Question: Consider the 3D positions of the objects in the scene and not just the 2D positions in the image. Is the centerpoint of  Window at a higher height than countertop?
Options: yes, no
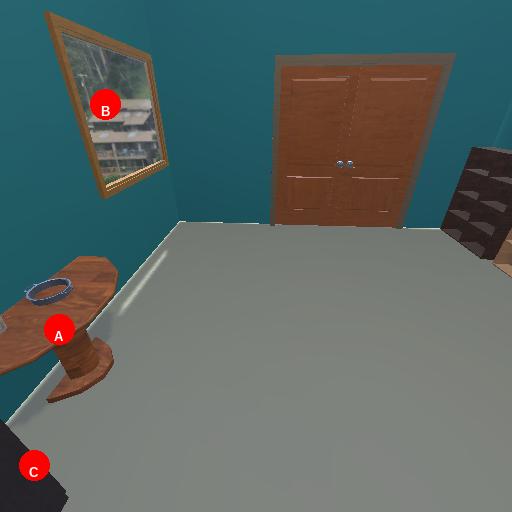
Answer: yes